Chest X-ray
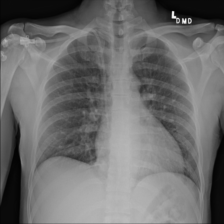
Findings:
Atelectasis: negative
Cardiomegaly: negative
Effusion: negative
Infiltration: negative
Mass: negative
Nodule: negative
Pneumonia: negative
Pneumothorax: negative
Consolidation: negative
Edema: negative
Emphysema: negative
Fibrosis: negative
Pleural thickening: negative
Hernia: negative